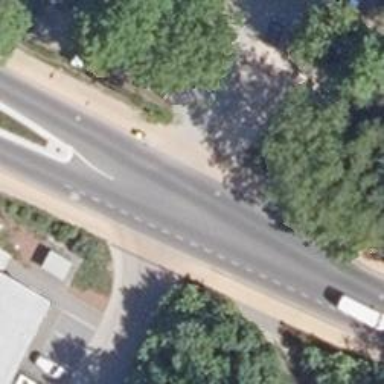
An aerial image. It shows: Secondary road with asphalt surface. There is cycle lane on the left and separate sidewalks on both sides.